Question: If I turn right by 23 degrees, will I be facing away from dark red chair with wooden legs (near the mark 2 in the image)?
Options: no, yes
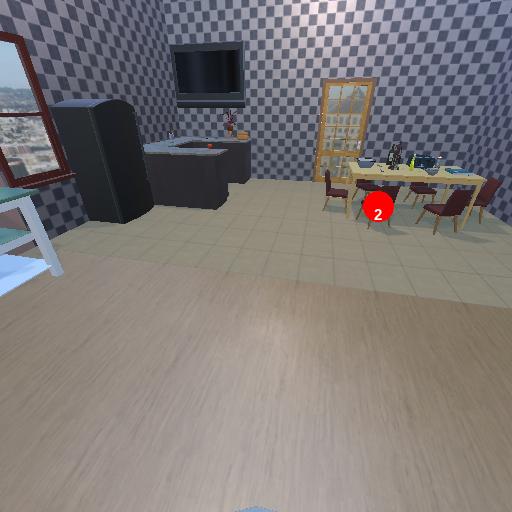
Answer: no